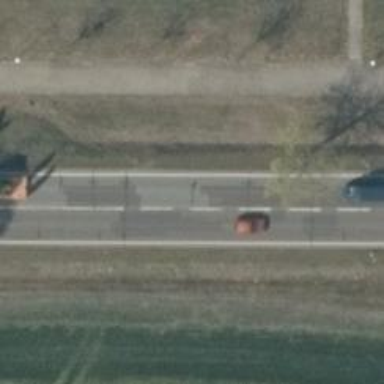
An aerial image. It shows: Primary road with asphalt surface.